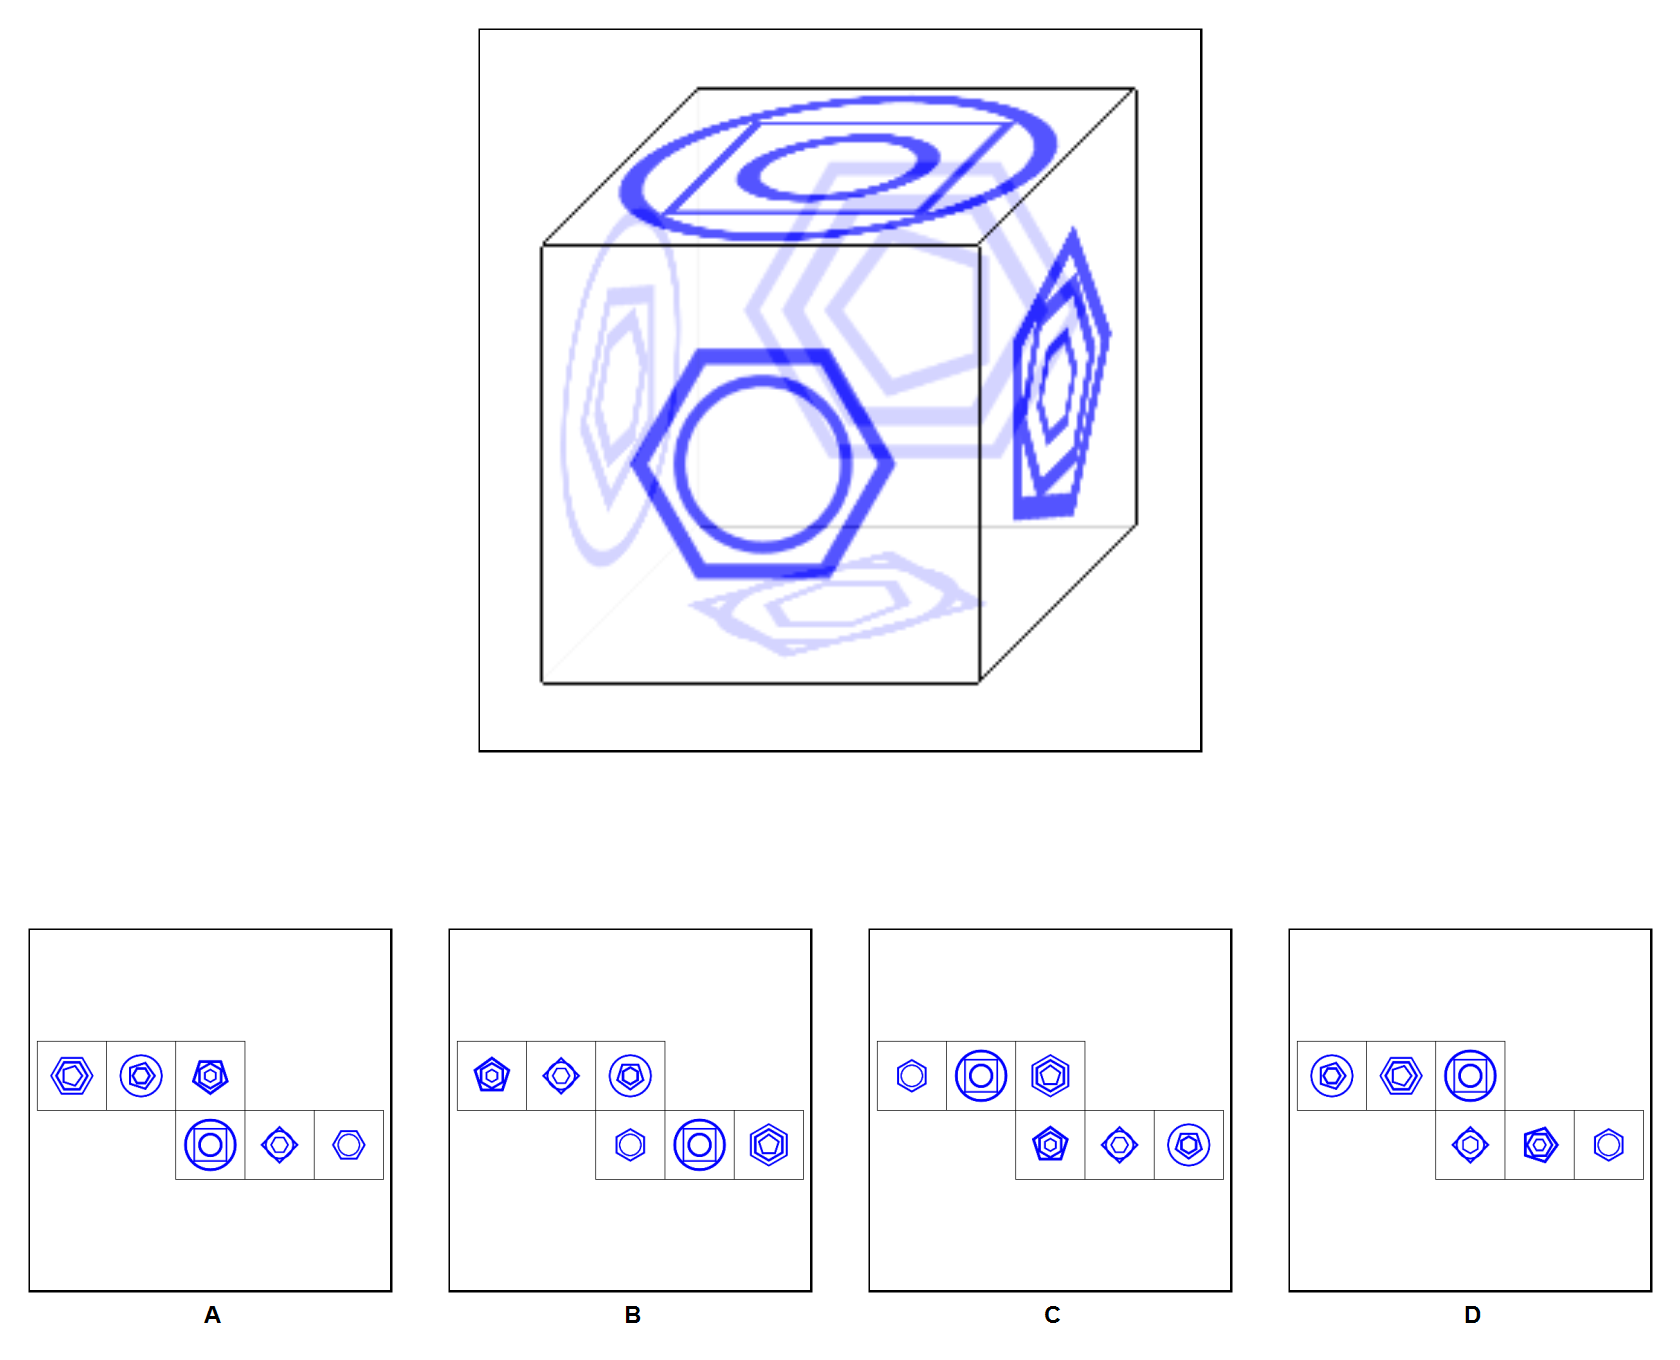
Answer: C